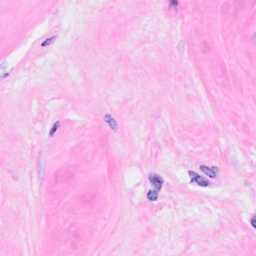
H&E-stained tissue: Breast